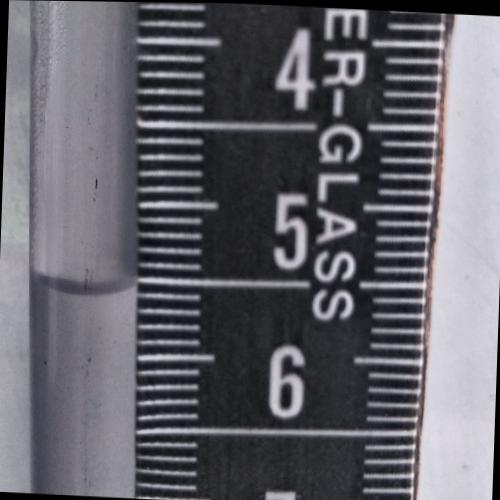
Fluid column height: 5.6 cm